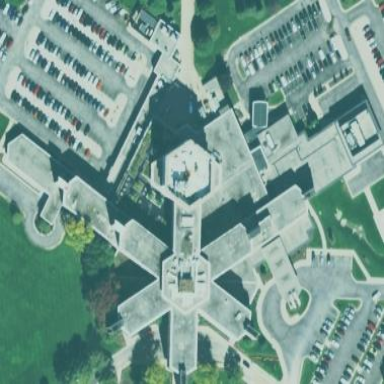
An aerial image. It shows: Hospital building.